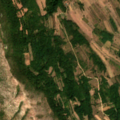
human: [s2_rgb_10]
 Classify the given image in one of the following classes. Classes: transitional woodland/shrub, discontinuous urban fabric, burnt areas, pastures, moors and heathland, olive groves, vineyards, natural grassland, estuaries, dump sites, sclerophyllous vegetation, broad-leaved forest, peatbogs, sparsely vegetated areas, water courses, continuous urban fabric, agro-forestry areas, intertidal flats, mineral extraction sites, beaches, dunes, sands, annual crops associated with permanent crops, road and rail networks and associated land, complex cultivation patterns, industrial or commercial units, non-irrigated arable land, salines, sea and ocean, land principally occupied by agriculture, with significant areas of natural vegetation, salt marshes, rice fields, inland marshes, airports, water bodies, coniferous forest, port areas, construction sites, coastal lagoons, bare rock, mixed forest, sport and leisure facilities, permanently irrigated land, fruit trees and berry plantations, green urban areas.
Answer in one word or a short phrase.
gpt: complex cultivation patterns, broad-leaved forest, natural grassland, transitional woodland/shrub